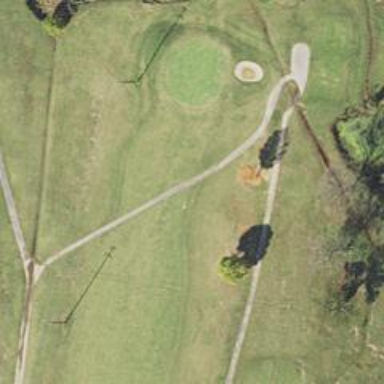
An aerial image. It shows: Service road used as golf cart path.